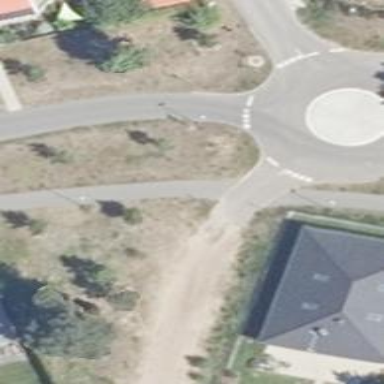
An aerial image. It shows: Compacted residential road with grade3 tracktype.